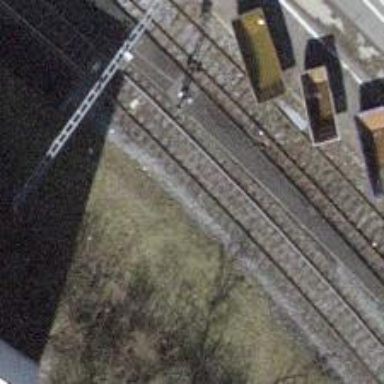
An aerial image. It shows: Railway signal.